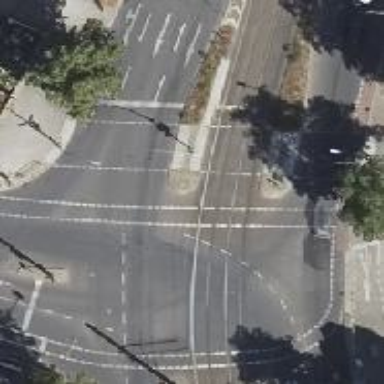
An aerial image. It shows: Tram crossing with traffic signals.